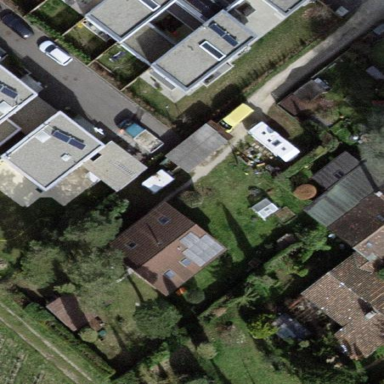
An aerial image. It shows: Garden enclosed by fence.